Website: macys
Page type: review-order
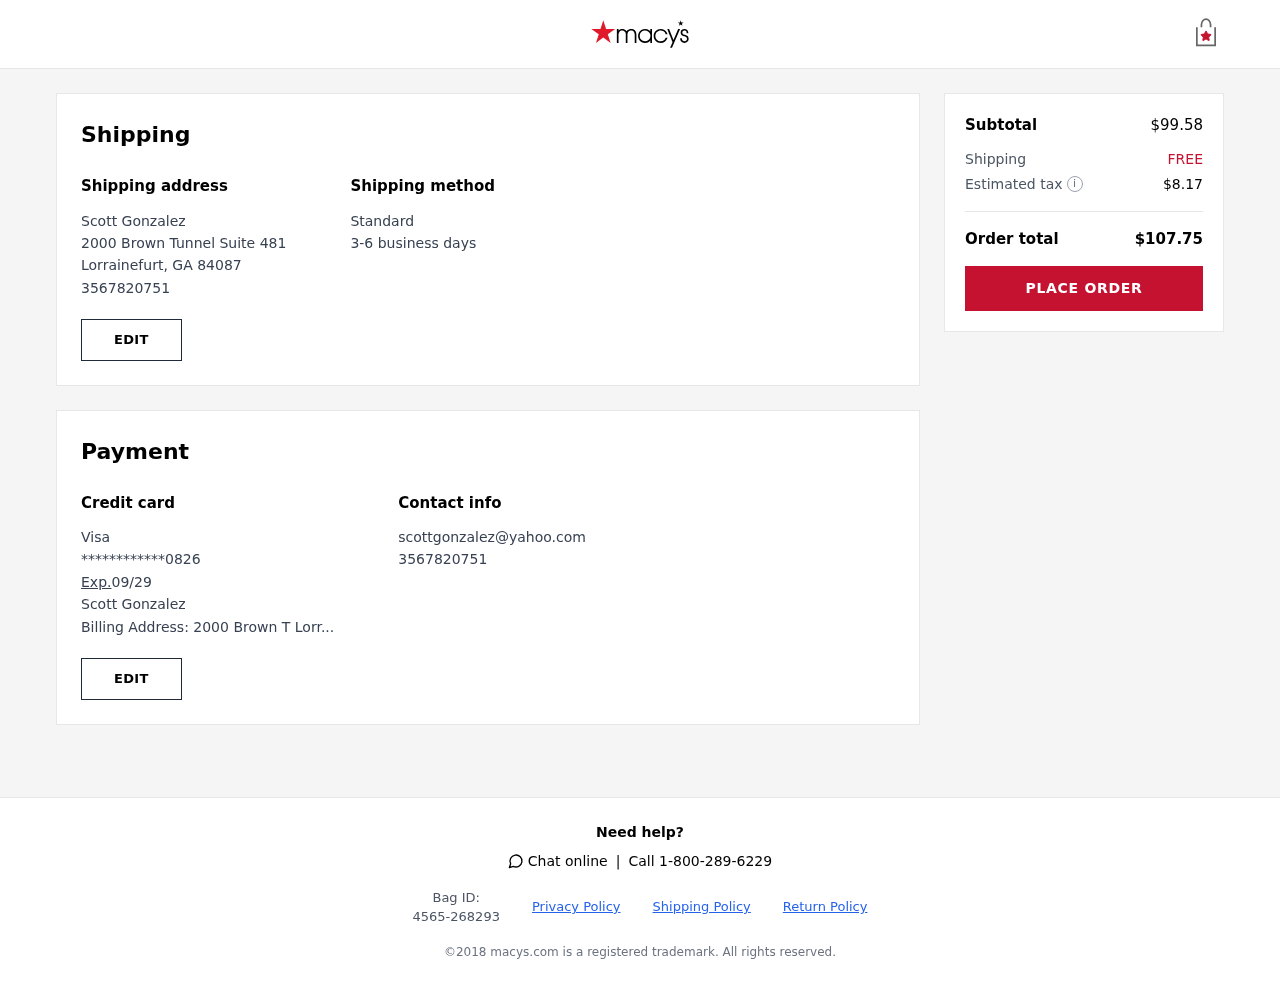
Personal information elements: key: PII_CARD_EXPIRY
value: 09/29
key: PII_CARD_LAST4
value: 0826
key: PII_CARD_TYPE
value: Visa
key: PII_CITY
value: Lorrainefurt
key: PII_EMAIL
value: scottgonzalez@yahoo.com
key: PII_FULLNAME
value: Scott Gonzalez
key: PII_PHONE
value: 3567820751
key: PII_POSTCODE
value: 84087
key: PII_STATE_ABBR
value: GA
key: PII_STREET
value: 2000 Brown Tunnel Suite 481
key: PII_FIRSTNAME
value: Scott
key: PII_LASTNAME
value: Gonzalez
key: PII_GIFT_FIRSTNAME
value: Scott
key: PII_FULLNAME2
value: Scott Gonzalez
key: PII_FULLNAME3
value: Scott Gonzalez
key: PII_FIRSTNAME2
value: Scott
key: PII_FIRSTNAME3
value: Scott
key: PII_LASTNAME2
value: Gonzalez
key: PII_LASTNAME3
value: Gonzalez
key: PII_FIRSTNAME_DERIVED
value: Scott
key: PII_LASTNAME_DERIVED
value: Gonzalez
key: PII_FULLNAME_DERIVED
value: Scott Gonzalez
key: PII_NAME_FULL_DERIVED
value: Scott Gonzalez
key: PII_BILLING_ADDRESS
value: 2000 Brown T Lorr
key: PII_PHONE_LINE
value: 0751
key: PII_PHONE_SUFFIX
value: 0751
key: PII_PHONE2
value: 3567820751
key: PII_PHONE3
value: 3567820751
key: PII_PHONE_NUMERIC
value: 3567820751
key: PII_PHONE2_NUMERIC
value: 3567820751
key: PII_PHONE3_NUMERIC
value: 3567820751
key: PII_PHONE_DIGITS
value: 3567820751
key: PII_PHONE_LAST4
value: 0751
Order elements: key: ORDER_SUBTOTAL
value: $99.58
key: ORDER_SHIPPING_COST
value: FREE
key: ORDER_TAX
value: $8.17
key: ORDER_TOTAL
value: $107.75